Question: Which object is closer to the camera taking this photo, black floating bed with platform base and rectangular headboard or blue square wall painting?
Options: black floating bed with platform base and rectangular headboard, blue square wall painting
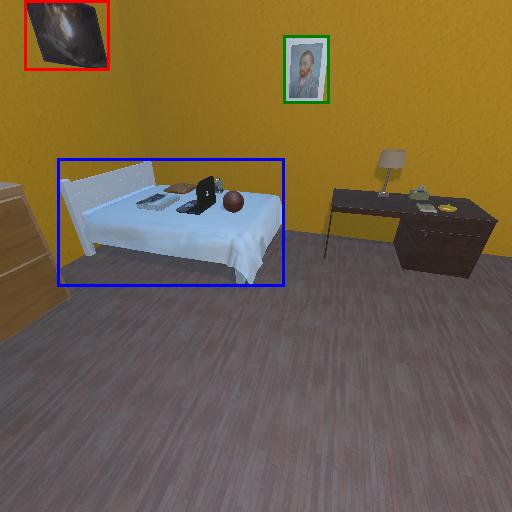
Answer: black floating bed with platform base and rectangular headboard